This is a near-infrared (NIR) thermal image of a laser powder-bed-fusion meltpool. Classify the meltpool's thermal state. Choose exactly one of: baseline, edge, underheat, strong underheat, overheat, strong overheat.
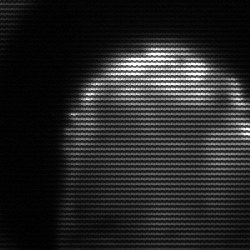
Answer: edge